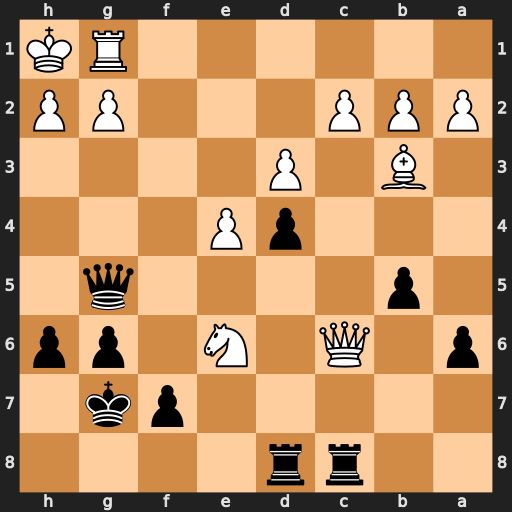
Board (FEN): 2rr4/5pk1/p1Q1N1pp/1p4q1/3pP3/1B1P4/PPP3PP/6RK
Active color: b
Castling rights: -
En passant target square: -
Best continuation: fxe6 Qb7+ Kh8